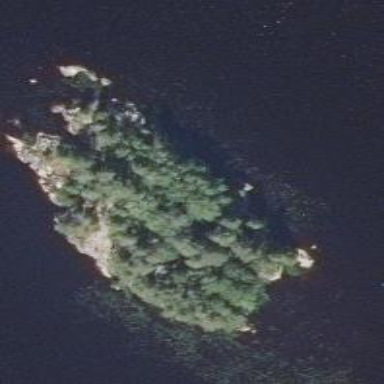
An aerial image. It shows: Islet.